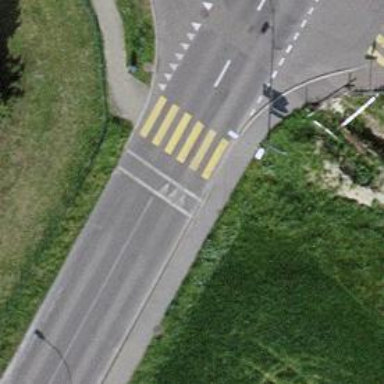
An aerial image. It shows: Sidewalk along the footway.